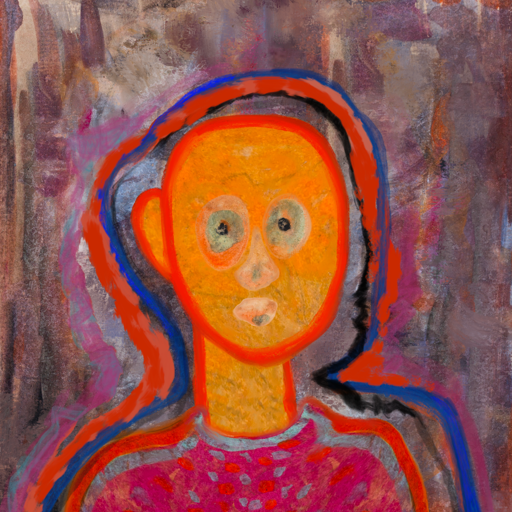
Background: Hypocrite, Head And Neck Front: Sisters, Face Front: Childish, Bust: Sisters, Hair Front: Experience, Head Accessory: Blank, Second Necklace: Blank, Necklace: Blank, Baby: Blank